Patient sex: F
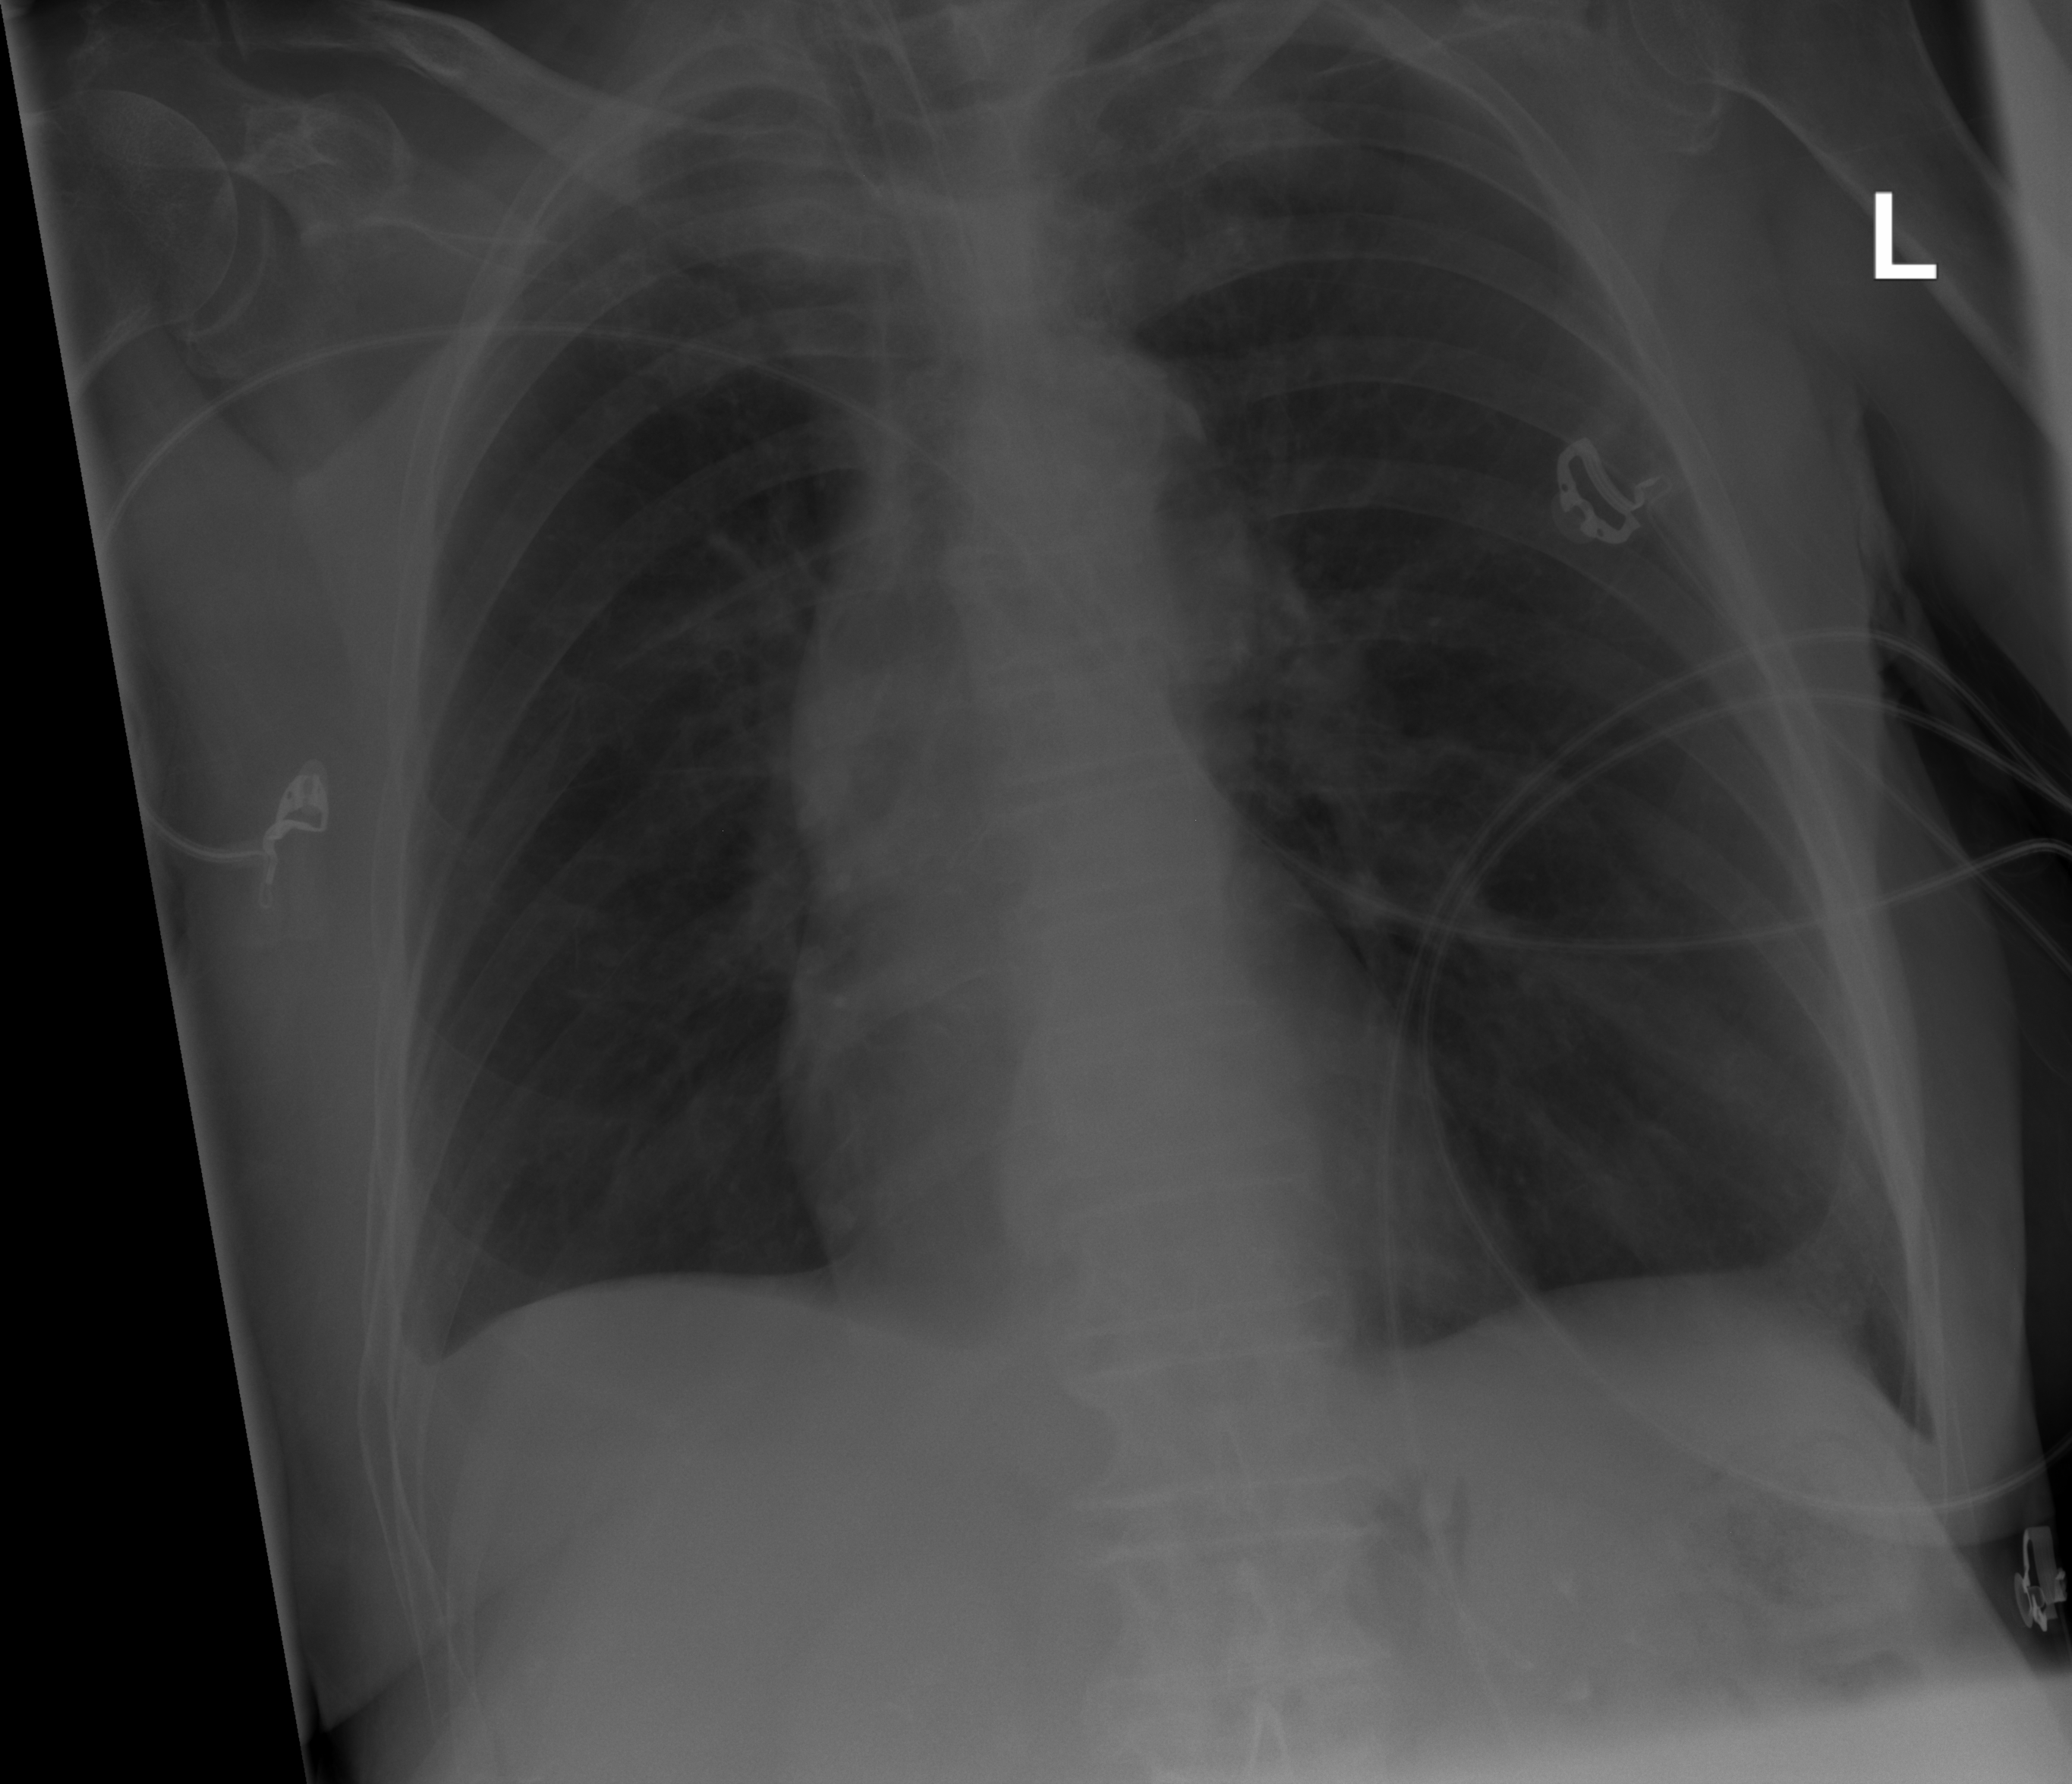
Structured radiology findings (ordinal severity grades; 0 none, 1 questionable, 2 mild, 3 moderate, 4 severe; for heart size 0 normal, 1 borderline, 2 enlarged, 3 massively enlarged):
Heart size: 0
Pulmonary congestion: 0
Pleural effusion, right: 2
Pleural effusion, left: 0
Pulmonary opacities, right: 0
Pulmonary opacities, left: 0
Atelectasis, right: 0
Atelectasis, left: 2